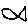
Label: fish